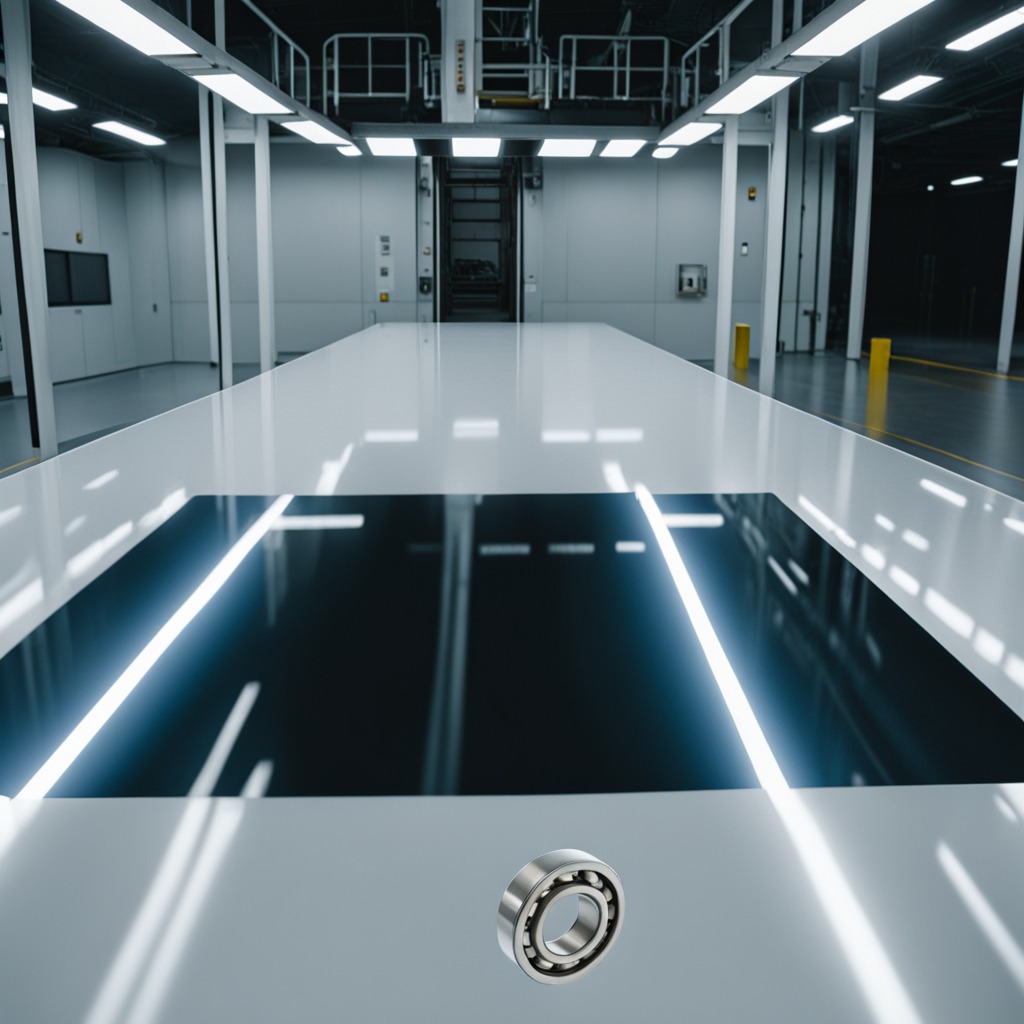
A metal ball bearing is lying on the high-gloss table in a ship maintenance bay industrial lighting.